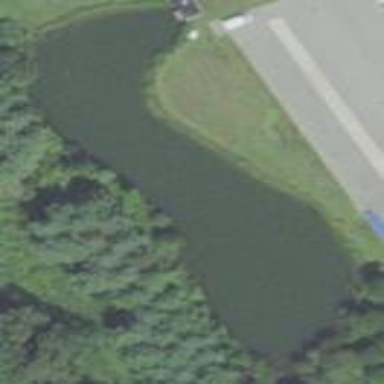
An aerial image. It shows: Peaceful pond surrounded by nature.